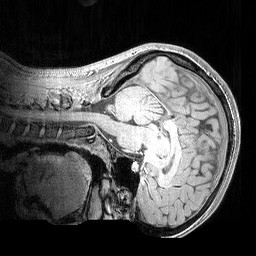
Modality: MP2RAGE
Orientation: sagittal
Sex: female
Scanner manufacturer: siemens
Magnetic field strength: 3 T
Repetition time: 5 s
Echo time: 0.00292 s